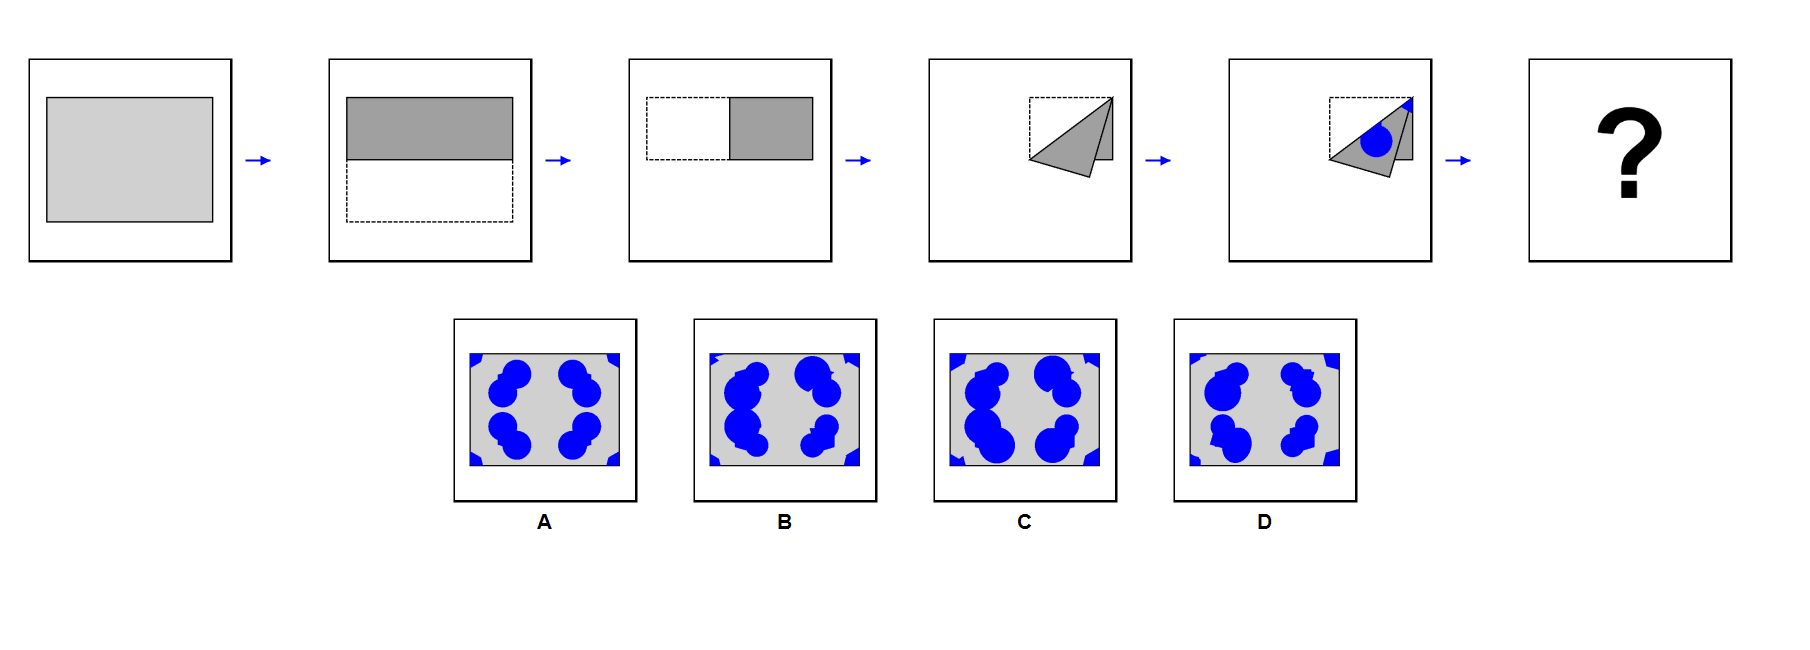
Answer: A